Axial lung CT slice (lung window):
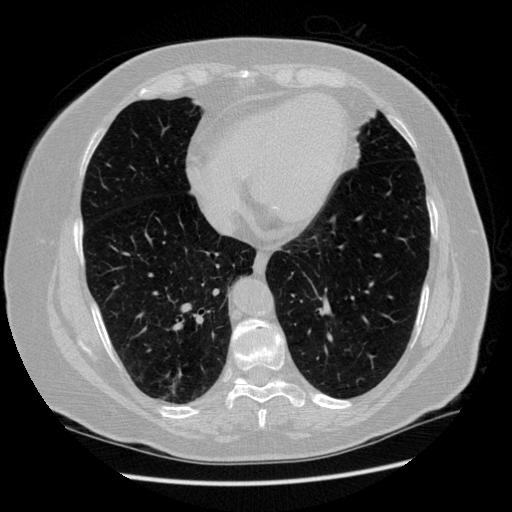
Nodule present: no